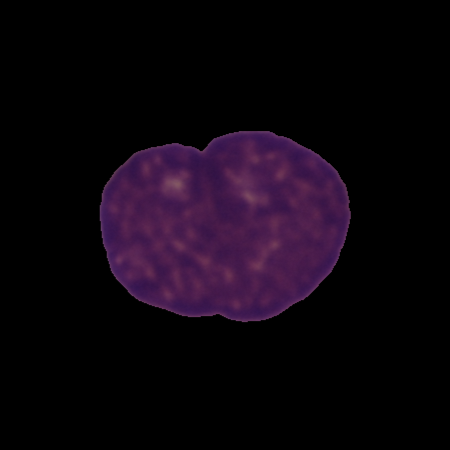
Label: cancer